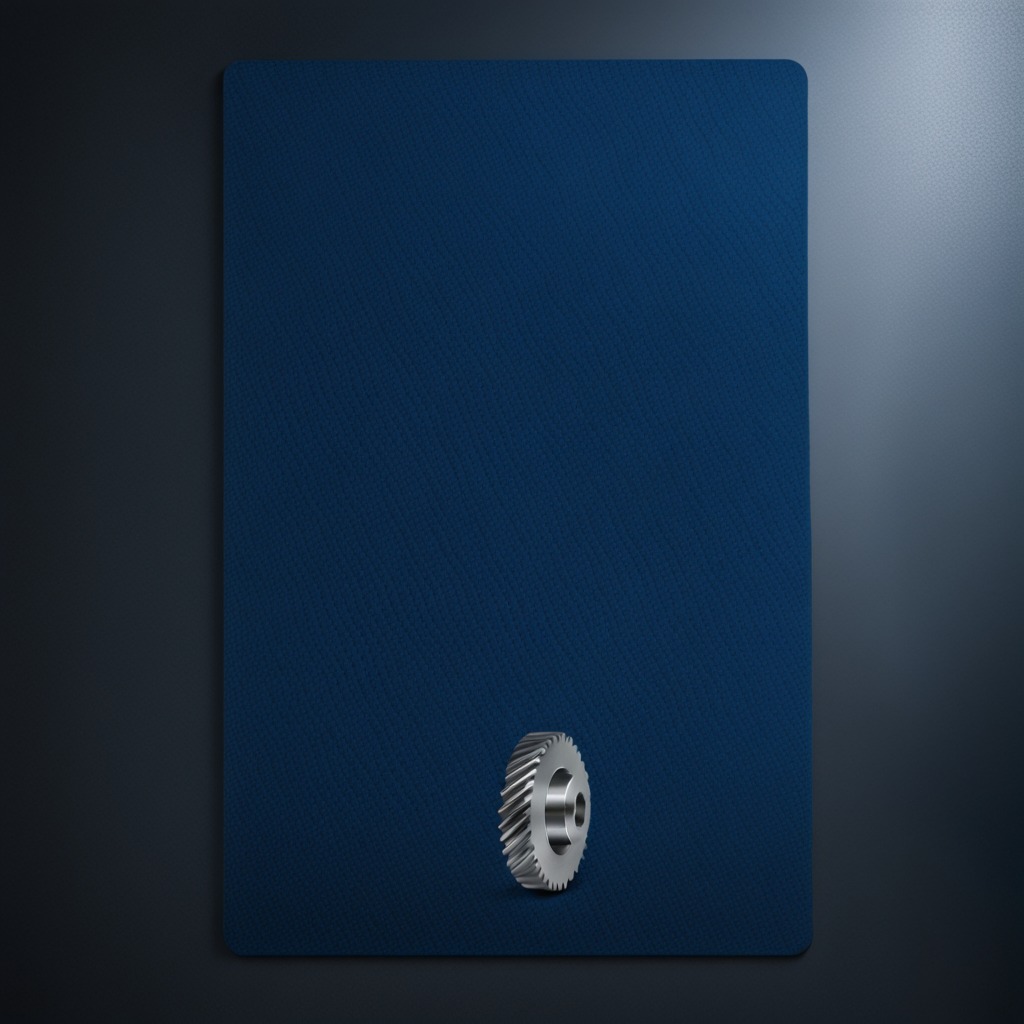
A steel gear with teeth is lying on the clean granite tabletop inside a workshop at night dim ambient light soft shadows worn but beneath the mat.